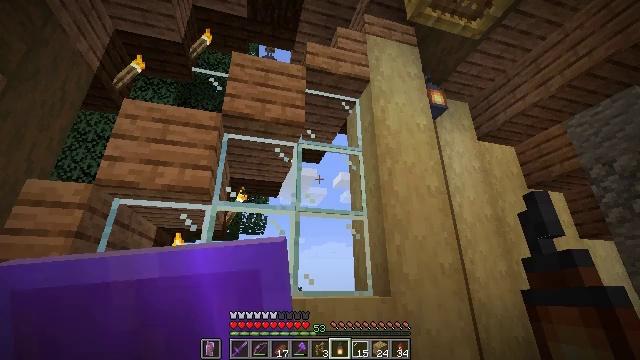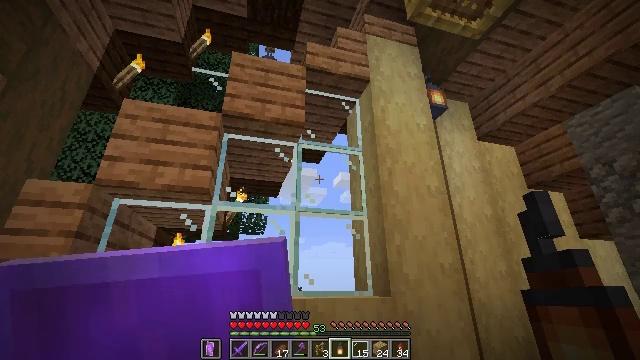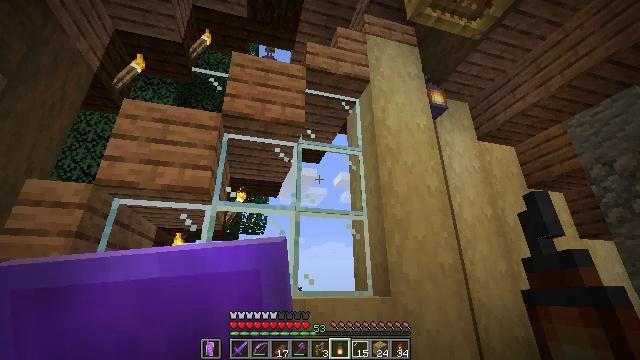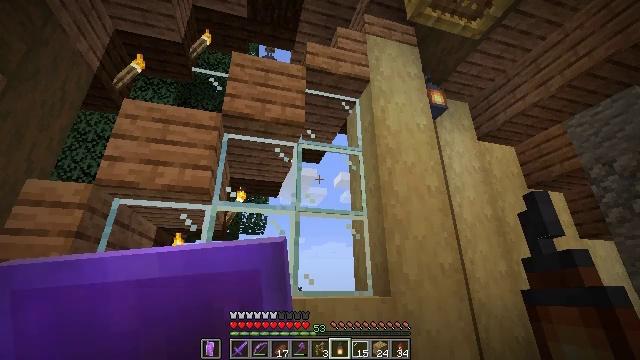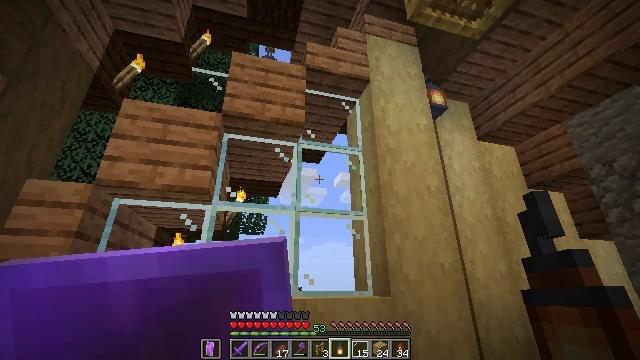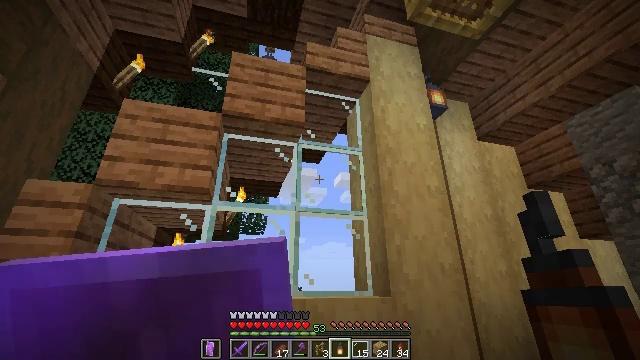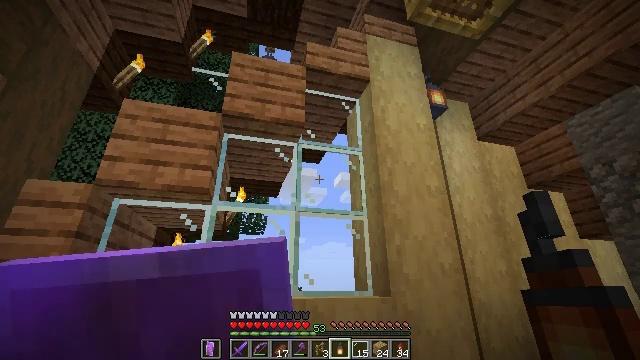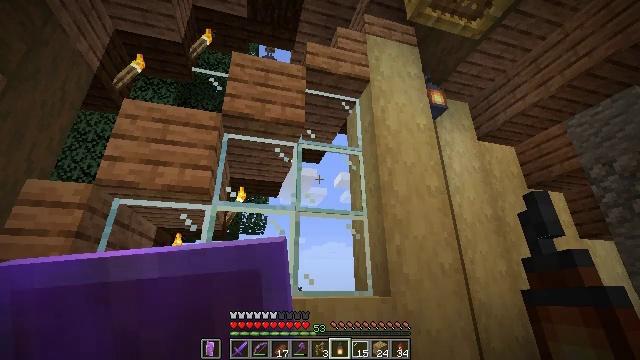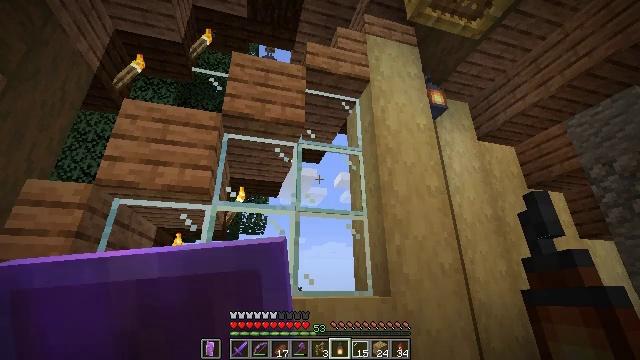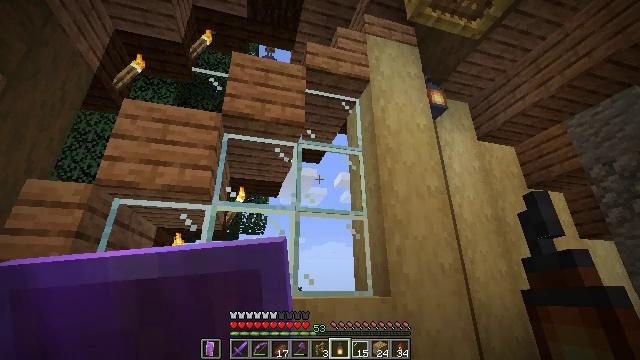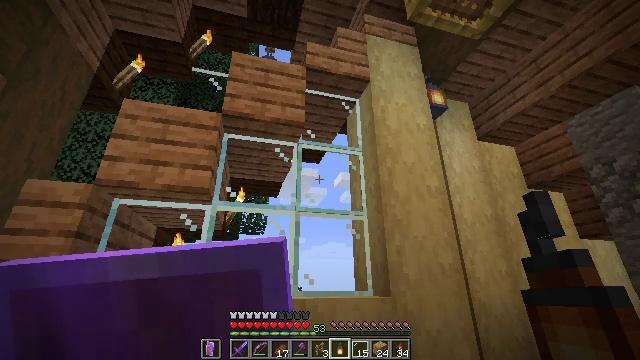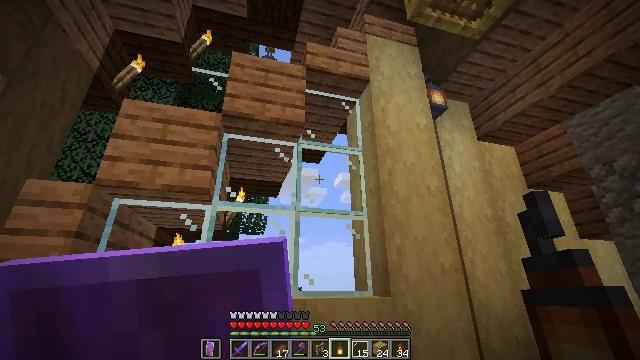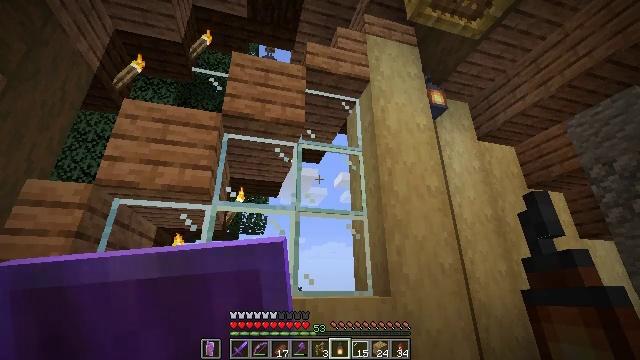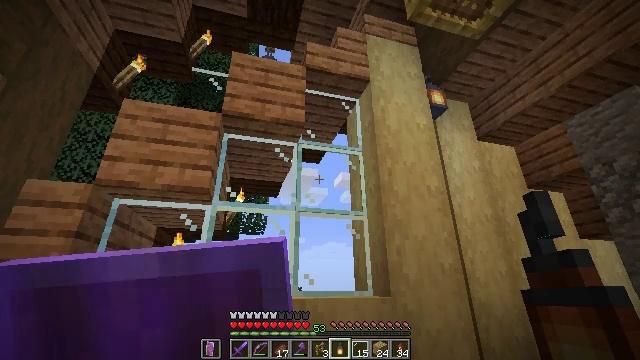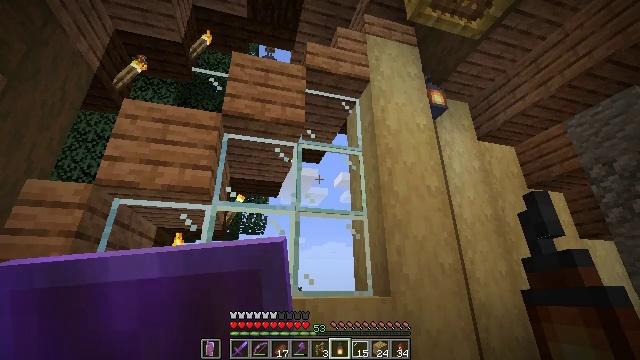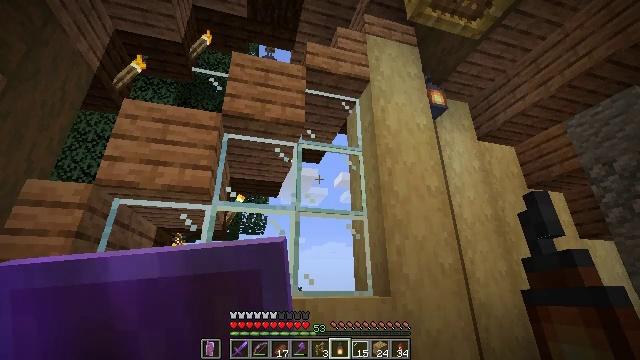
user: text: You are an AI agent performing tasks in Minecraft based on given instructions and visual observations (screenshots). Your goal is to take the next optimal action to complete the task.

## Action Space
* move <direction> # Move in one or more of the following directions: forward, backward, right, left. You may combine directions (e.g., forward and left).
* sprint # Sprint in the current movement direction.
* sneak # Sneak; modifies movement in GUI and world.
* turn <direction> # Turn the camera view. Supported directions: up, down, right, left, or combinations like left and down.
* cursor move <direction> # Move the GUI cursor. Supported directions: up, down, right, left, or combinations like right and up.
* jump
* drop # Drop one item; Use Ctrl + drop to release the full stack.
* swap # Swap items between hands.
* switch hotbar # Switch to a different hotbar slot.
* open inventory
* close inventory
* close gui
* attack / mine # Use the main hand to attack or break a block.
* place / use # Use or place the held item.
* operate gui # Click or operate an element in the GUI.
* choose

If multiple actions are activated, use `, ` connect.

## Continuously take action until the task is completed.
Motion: motion action
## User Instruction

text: Break down the oak fence.
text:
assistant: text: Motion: no_op
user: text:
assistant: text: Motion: no_op
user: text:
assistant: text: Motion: no_op
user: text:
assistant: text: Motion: no_op
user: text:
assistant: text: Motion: no_op
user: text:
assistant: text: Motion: no_op
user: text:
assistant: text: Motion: no_op
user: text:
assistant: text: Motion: no_op
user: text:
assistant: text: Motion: no_op
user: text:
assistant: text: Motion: no_op
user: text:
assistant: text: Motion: no_op
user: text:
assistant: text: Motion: no_op
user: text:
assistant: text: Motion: no_op
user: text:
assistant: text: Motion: no_op
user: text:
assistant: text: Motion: no_op
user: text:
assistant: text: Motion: no_op
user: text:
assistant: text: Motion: no_op
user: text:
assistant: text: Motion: no_op
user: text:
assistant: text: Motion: no_op
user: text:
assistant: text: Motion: no_op
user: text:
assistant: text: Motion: no_op
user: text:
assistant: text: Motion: no_op
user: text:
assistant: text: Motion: no_op
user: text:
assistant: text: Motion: no_op
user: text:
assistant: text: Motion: no_op
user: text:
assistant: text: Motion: no_op
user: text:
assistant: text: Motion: no_op
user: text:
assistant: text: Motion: no_op
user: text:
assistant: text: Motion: no_op
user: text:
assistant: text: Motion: no_op